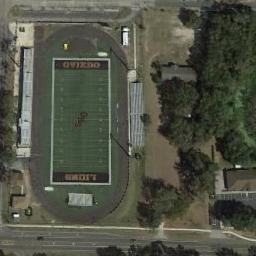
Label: ground_track_field